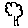
Label: tree